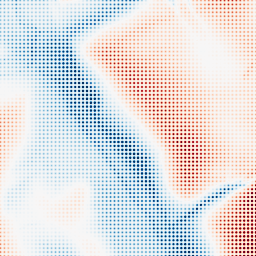
Category: classical
Decomposition family: gaussian_anisotropic
Decomposition parameters: sigma_x: 50
sigma_y: 10
Upsampling method: sinc_hamming
Upsampling parameters: scale: 8
kernel_size: 4
Upsampling scale: 8